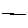
Label: line